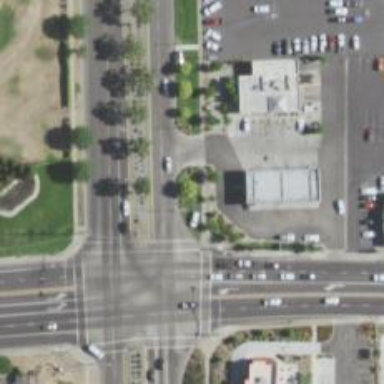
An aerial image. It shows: Marked road crossing.